Question: I want the datagrid header to be like the one shown in the image
i.e
1. There is no column seperator line between
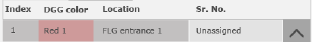
Answer: Make the Border's Thickness of DataGrid's Header...
'''
<DataGrid.HeaderStyle>
<Style TargetType="{x:Type DataGridColumnHeader}" >
<Setter Property="BorderThickness" Value="0" />
</Style>
</DataGrid.HeaderStyle>
'''